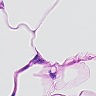
Metastatic tissue present: no